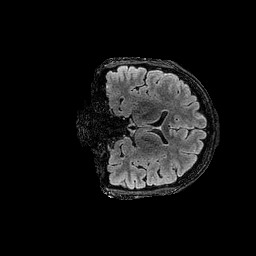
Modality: FLAIR
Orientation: coronal
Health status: ill
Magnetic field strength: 3 T